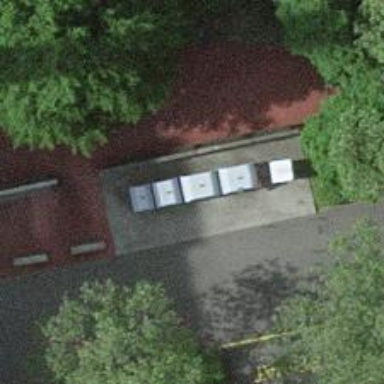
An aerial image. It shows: Recycling container for recycling.